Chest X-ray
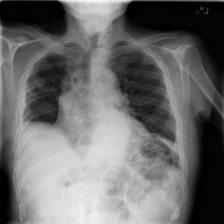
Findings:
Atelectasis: negative
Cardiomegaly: negative
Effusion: negative
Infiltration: negative
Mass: negative
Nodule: negative
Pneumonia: negative
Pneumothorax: negative
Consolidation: negative
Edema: negative
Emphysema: negative
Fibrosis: negative
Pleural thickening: negative
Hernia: negative